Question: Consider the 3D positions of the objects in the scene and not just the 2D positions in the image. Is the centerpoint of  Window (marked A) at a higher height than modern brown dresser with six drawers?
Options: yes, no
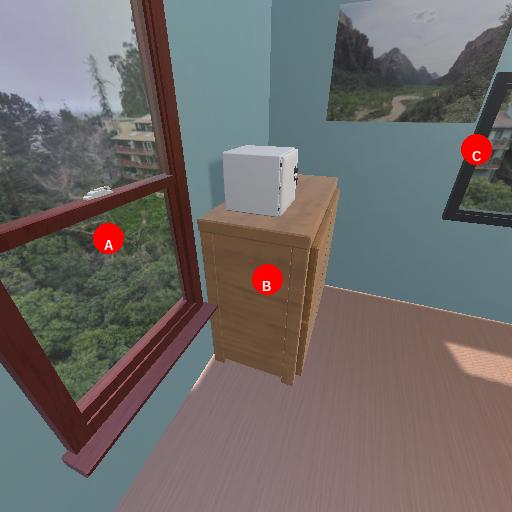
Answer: yes